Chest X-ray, PA view. Patient: 21 years old, sex M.
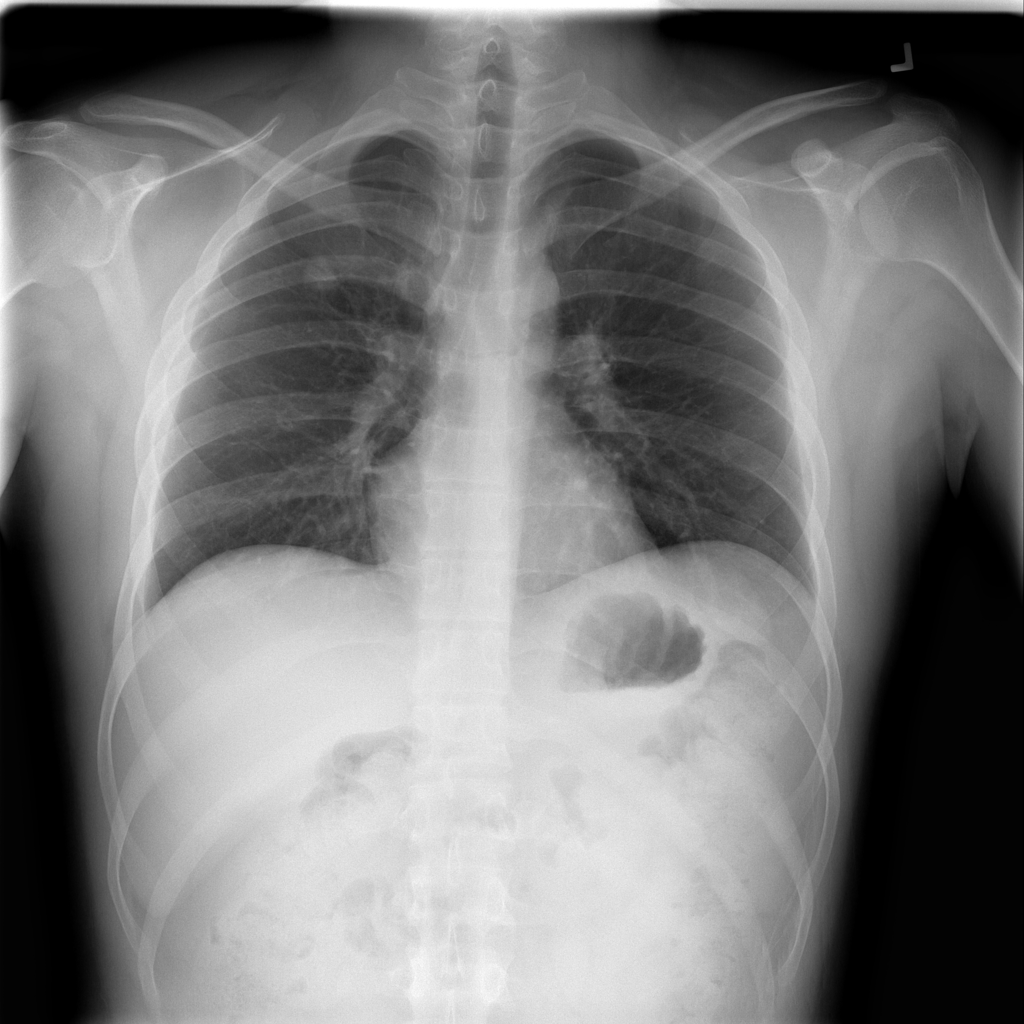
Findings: Nodule